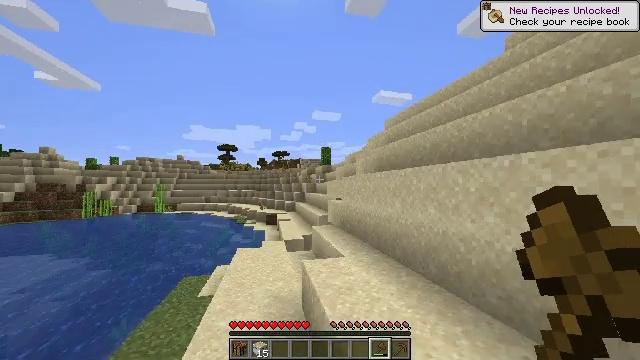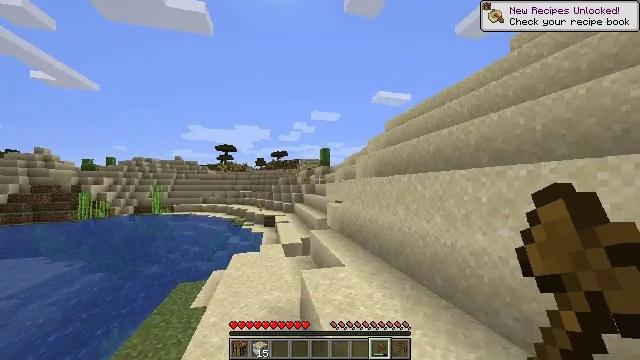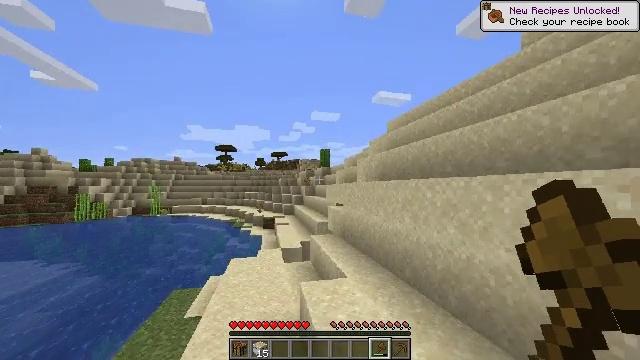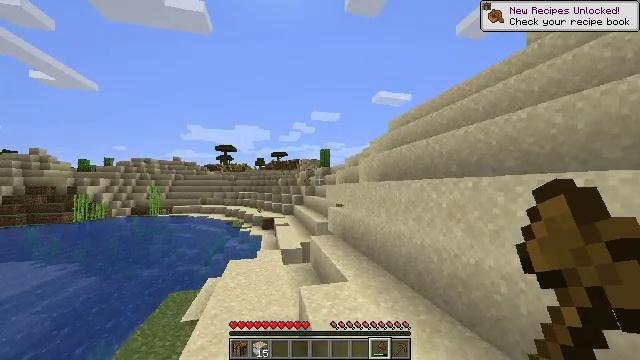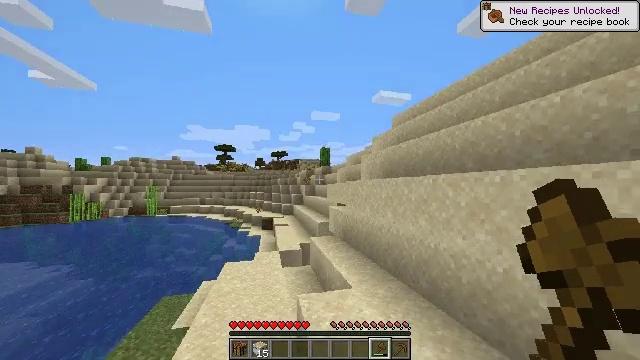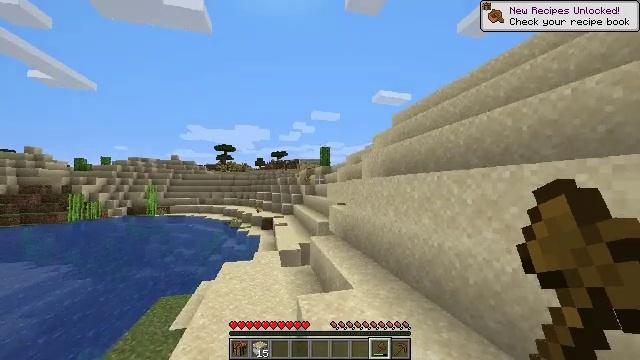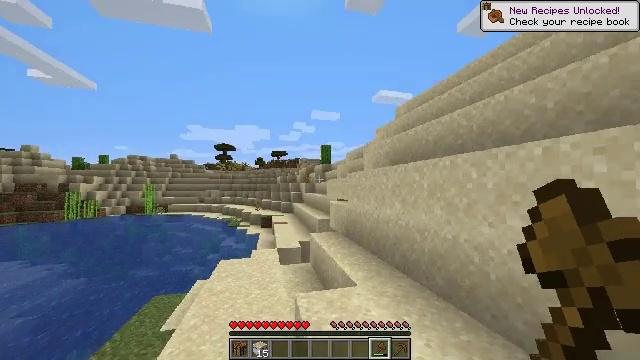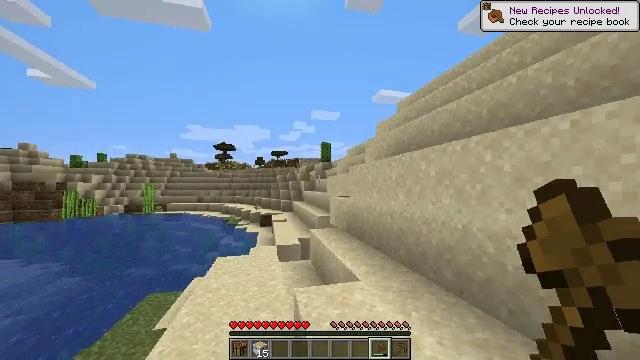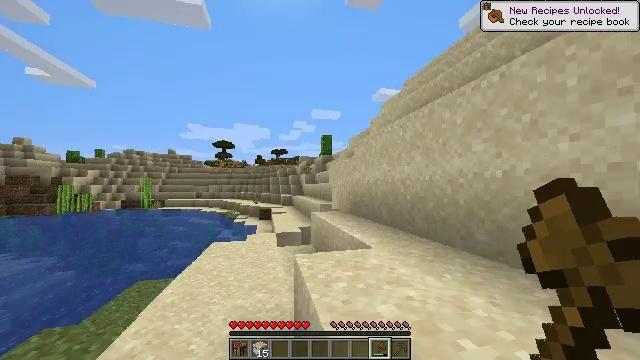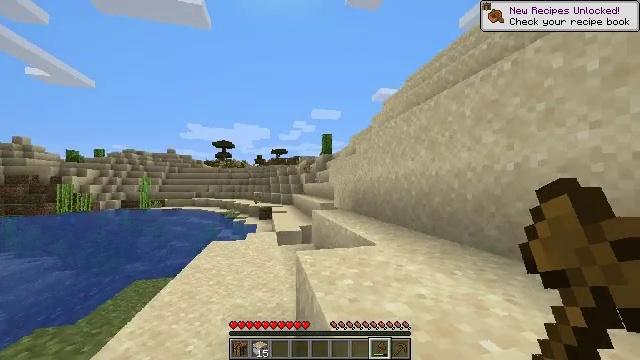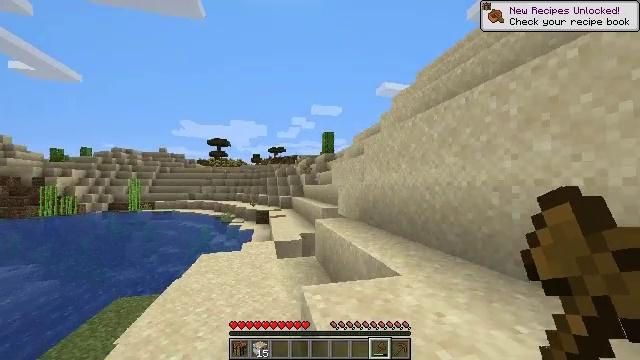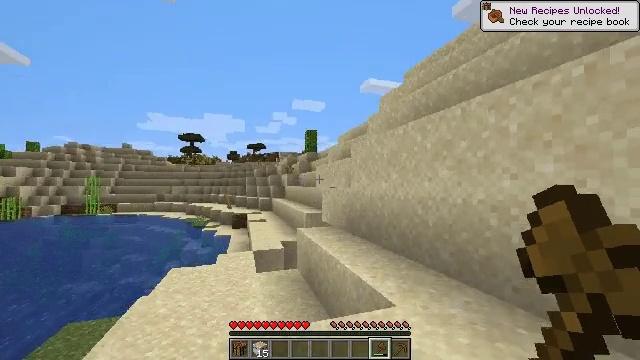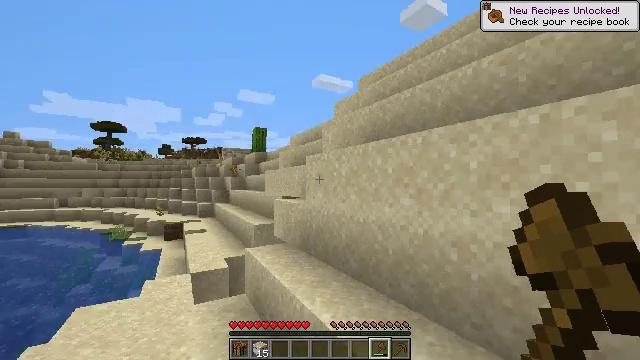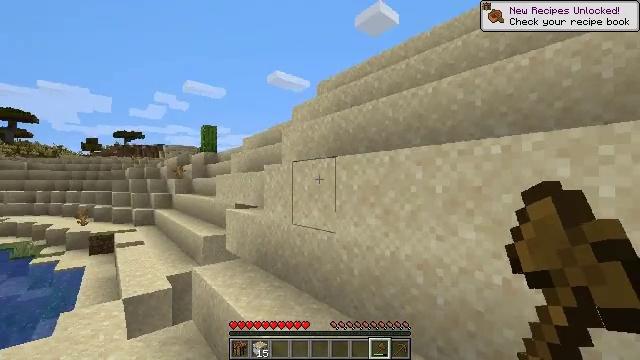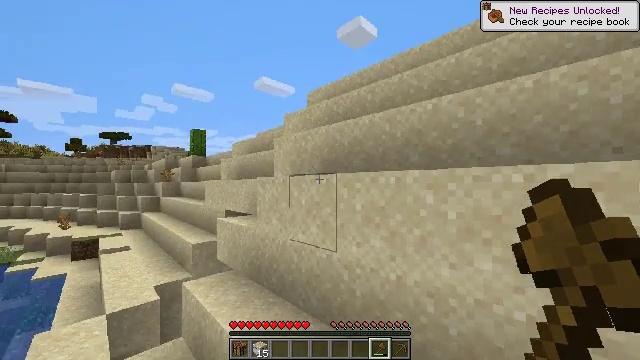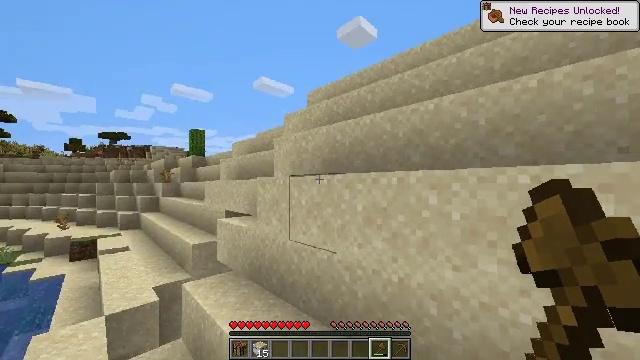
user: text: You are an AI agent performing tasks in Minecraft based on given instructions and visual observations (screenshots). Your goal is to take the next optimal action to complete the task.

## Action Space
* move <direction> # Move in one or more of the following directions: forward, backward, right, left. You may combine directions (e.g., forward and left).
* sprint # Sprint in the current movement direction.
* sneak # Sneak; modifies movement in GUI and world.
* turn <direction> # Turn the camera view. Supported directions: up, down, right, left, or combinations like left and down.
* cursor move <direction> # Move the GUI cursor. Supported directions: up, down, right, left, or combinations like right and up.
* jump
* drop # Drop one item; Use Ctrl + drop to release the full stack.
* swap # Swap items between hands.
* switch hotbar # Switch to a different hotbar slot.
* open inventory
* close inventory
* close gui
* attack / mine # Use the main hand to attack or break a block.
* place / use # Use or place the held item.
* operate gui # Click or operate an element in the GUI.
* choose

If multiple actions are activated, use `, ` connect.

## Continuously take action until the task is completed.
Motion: motion action
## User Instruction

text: Gather sand from the desert.
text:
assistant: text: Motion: move forward, sprint, jump
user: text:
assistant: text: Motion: move forward, sprint
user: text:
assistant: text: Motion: move forward, sprint
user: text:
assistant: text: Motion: move forward, sprint
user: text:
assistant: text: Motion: move forward, sprint
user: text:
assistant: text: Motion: move forward, sprint
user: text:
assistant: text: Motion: move forward, sprint
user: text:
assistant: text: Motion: move forward, sprint
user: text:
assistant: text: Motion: move forward, sprint
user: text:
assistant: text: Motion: move forward, sprint, jump
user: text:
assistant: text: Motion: move forward, sprint, turn right, jump
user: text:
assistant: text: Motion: move forward, sprint, turn right, jump
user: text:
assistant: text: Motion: move forward, sprint, turn right, jump
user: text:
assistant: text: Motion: move forward, sprint, turn right, jump
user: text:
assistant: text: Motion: move forward and move right, sprint, jump
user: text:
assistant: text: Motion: move forward and move right, sprint
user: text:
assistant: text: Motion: move forward and move right, sprint
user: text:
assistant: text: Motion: move forward and move right, sprint, turn left and down
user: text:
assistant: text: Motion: move forward and move right, sprint, turn left and down
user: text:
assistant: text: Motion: move forward and move right, sprint, turn left and down
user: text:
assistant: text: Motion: move forward, sprint, turn left and down
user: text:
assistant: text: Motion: move forward, sprint, turn left and down, jump
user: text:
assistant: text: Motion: move forward, sprint, turn left, jump
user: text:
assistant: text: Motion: move forward, sprint, turn left and down, jump
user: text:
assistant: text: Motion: move forward, sprint, turn left and down, jump
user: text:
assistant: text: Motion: move forward, sprint, turn left and down
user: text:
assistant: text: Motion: move forward, sprint, turn left and down
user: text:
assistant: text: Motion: move forward, sprint, turn left and down
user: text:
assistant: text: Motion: move forward, sprint, turn left and down
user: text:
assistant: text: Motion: move forward, sprint, turn left and down